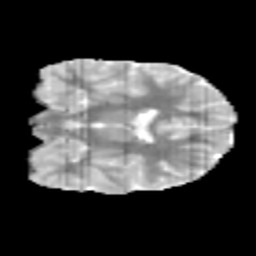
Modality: MD
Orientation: coronal
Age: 10
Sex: male
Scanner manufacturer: siemens
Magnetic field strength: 3 T
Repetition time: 3.8 s
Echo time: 0.07 s